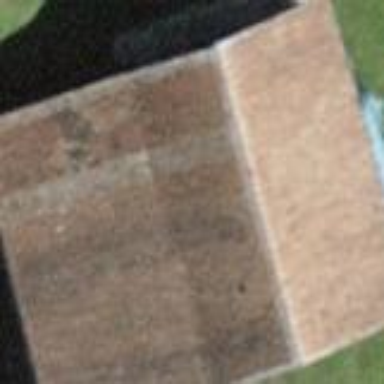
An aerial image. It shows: Barn.